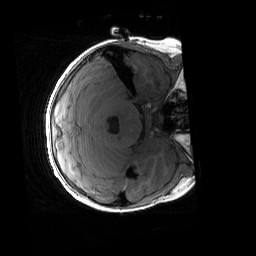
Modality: T1w
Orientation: axial
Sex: female
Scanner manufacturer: siemens
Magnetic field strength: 3 T
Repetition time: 1.9 s
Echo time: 0.00243 s